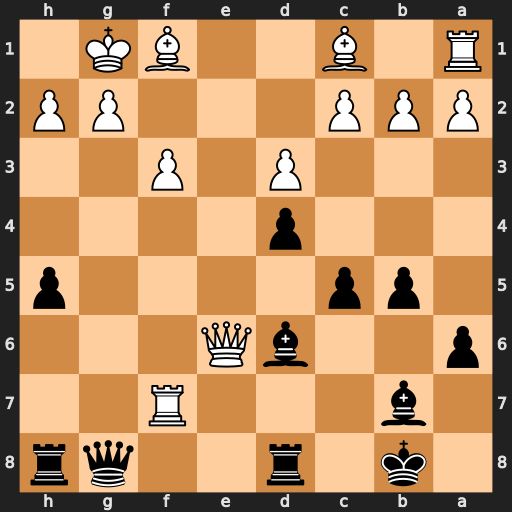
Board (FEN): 1k1r2qr/1b3R2/p2bQ3/1pp4p/3p4/3P1P2/PPP3PP/R1B2BK1
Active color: b
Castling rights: -
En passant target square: -
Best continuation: Bd5 Qxd5 Bxh2+ Kxh2 Rxd5